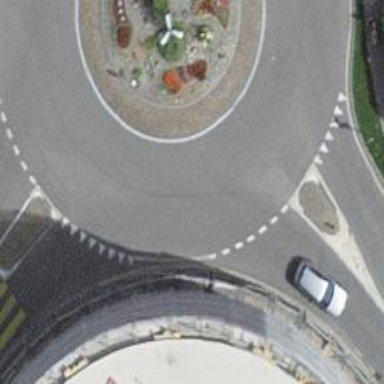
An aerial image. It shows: Asphalt road in residential area leading to roundabout.